Aerial crown-view tile of a tropical tree (Barro Colorado Island, Panama), acquired 20250217:
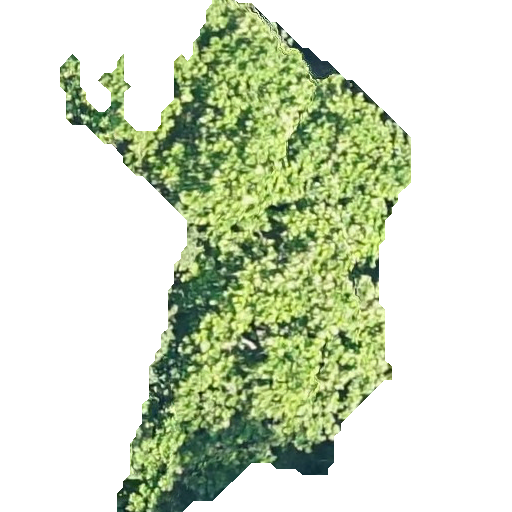
Species: Anacardium excelsum
GBIF accepted scientific name: Anacardium excelsum
Crown area: 149.125 m²